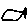
Label: fish